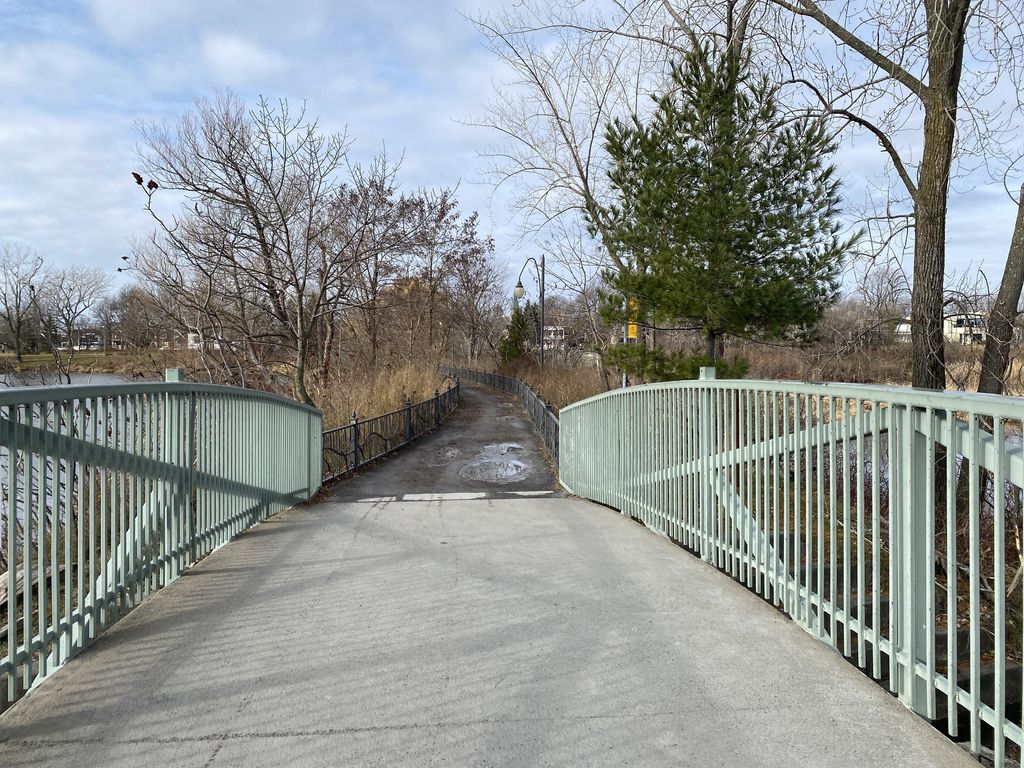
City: montreal